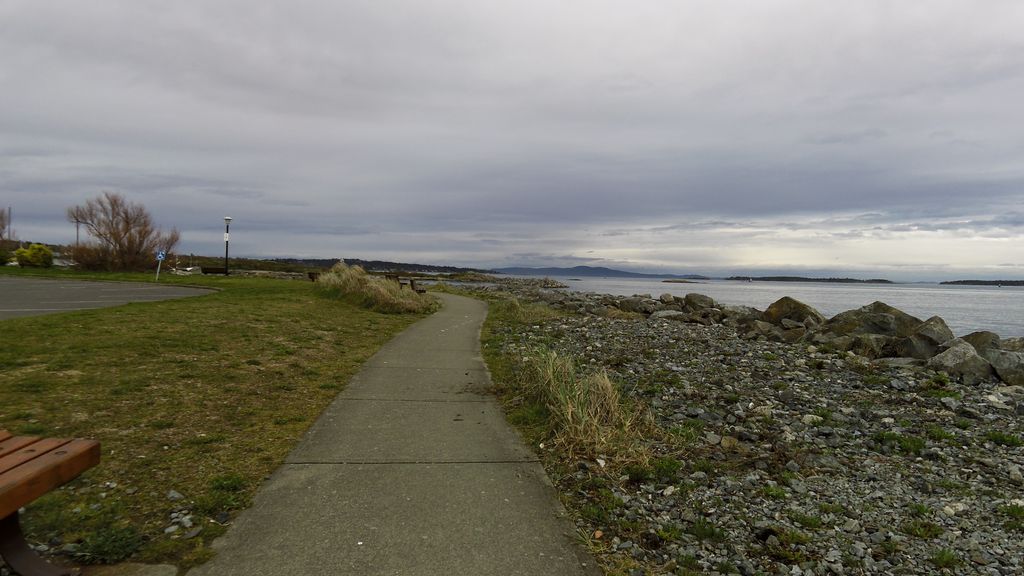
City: victoria